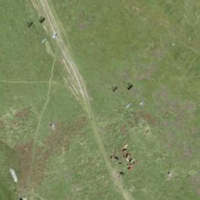
EUNIS habitat code: 23
Species observed at this site:
Juniperus communis